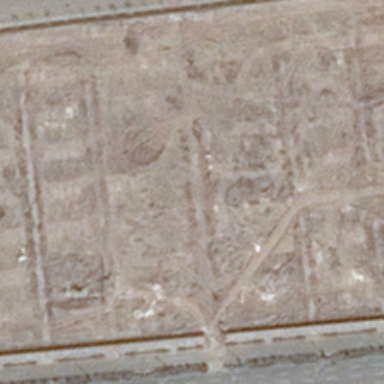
It is a piece of yellow bareland .